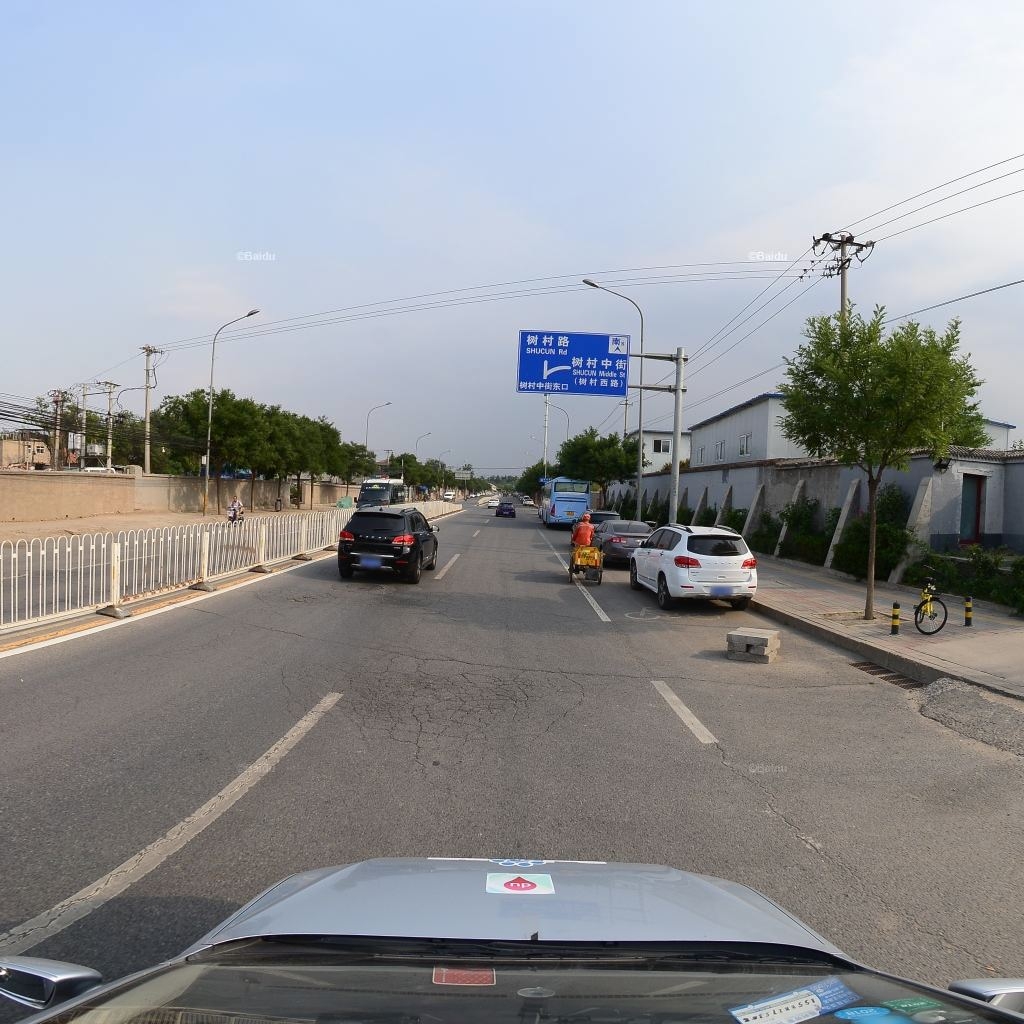
Region: Haidian
Road damage annotations: alligator crack, longitudinal crack, transverse crack, alligator crack